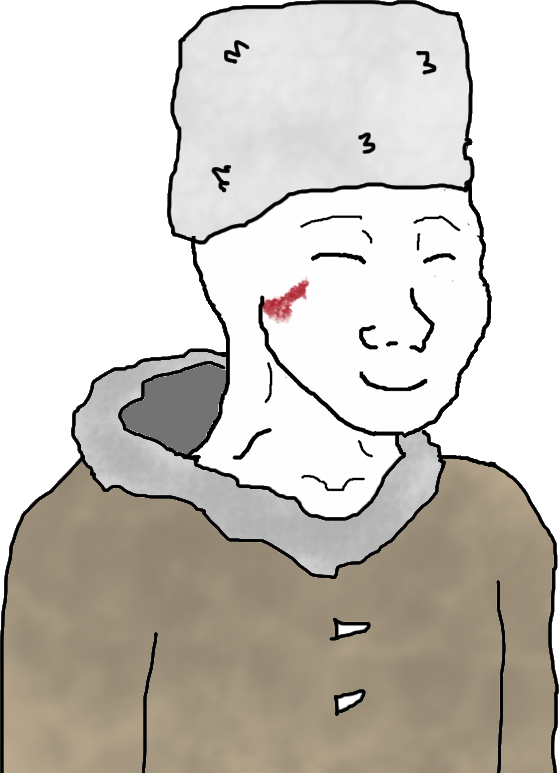
Label: 5_Bloomer